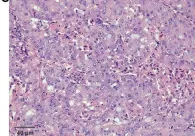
Apoptotic vesicles were visible (HE 200x). Enlarged nucleoli.
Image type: pathology (h&e)